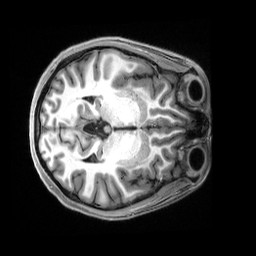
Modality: T1w
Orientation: axial
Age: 24
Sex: female
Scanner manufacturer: siemens
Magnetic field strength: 3 T
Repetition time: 2.5 s
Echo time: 0.00222 s